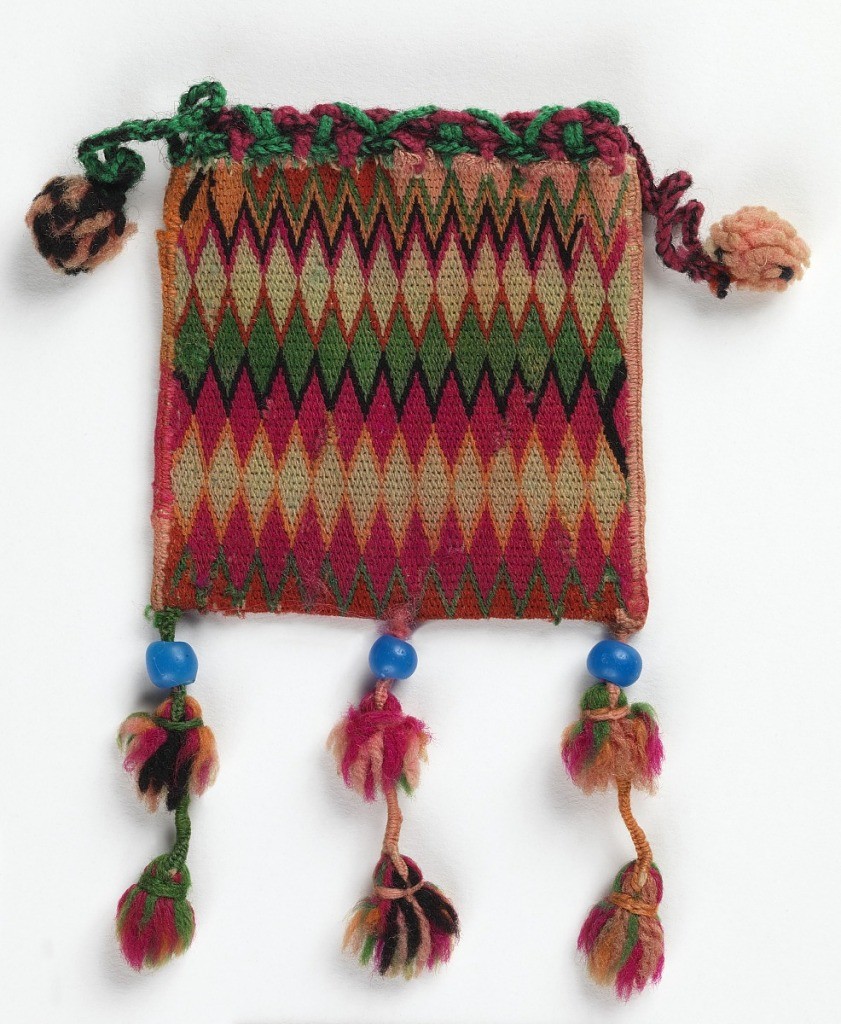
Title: Bag
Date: late 19th century
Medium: wool, beads Technique: embroidered
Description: Small drawstring bag in a flame stitch pattern of red, orange, pink, black and green. Bottom edge of bag has three tassels with blue beads. Drawstring trimmed with multi-colored pompoms.